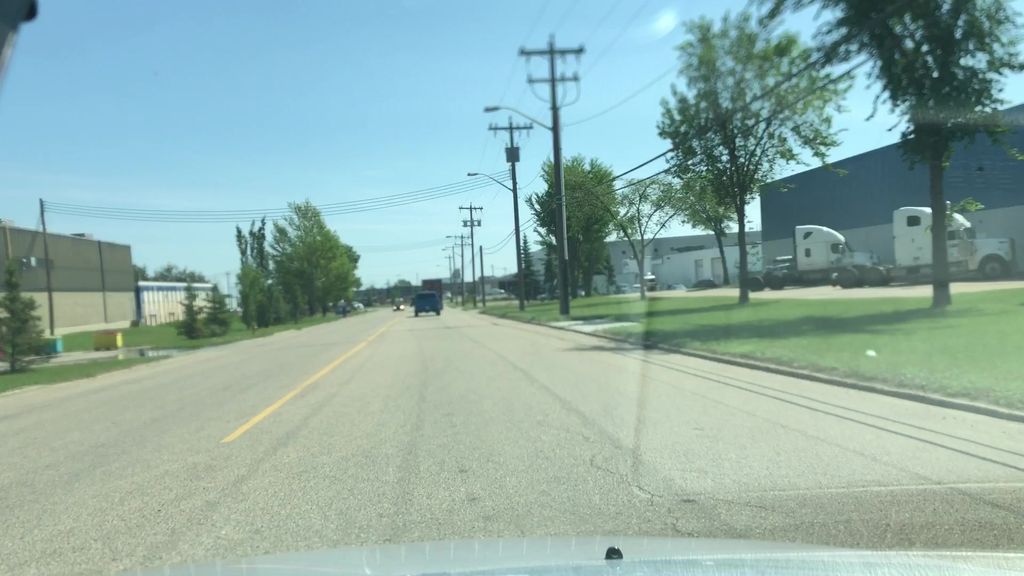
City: edmonton